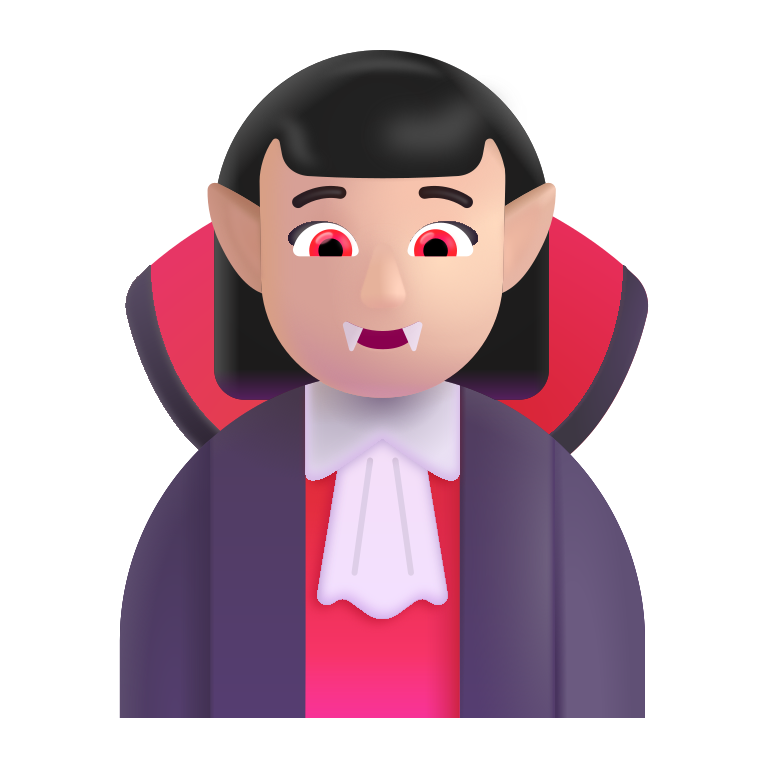
woman vampire color light